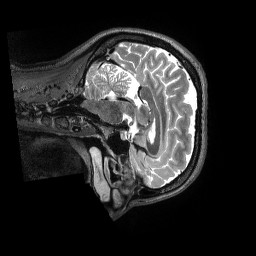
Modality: T2w
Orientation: sagittal
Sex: female
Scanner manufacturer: siemens
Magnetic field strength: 3 T
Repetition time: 3.2 s
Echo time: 0.563 s